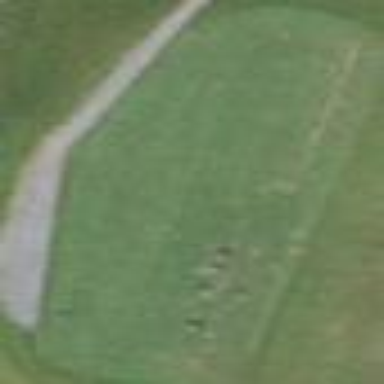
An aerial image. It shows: Grassy area designated as golf tee.